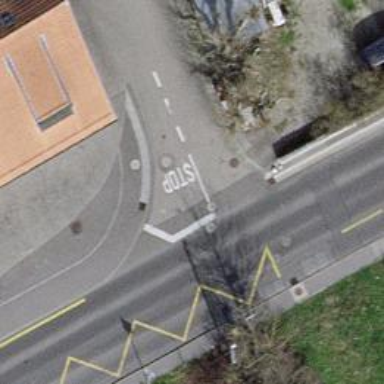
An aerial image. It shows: Unmarked crossing on the road.